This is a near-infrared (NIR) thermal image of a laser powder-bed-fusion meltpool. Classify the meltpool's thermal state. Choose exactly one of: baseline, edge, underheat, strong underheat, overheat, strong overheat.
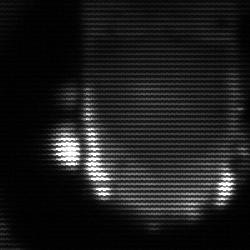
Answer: baseline